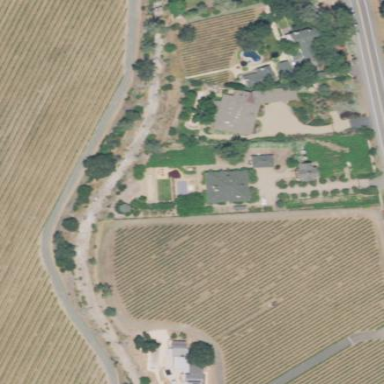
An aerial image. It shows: Vineyard with wine grapes as the main crop.